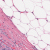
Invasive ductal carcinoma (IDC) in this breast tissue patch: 0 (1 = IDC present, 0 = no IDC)